Question: I am following a CSS3 tutorial to offer cardflip functionality.
When the user hovers or touches the image, I wish for the image to flip over and display a 2nd image.
So far, I have:
'''
/* entire container, keeps perspective */
.flip-container {
perspective: 1000;
}
/* flip the pane when hovered */
.flip-container:hover .flipper {
transform: rotateY(180deg);
-webkit-transform: rotateY(180deg);
-moz-transform: rotateY(180deg);
-o-transform: rotateY(180deg);
}
.flip-container, .front, .back {
width: 300px;
height: 300px;
}
/* flip speed goes here */
.flipper {
transition: 0.6s;
transform-style: preserve-3d;
position: relative;
}
/* hide back of pane during swap */
.front, .back {
backface-visibility: hidden;
-webkit-backface-visibility:hidden; /* Chrome and Safari */
-moz-backface-visibility:hidden; /* Firefox */
-ms-backface-visibility:hidden; /* Internet Explorer */
position: absolute;
top: 0;
left: 0;
}
/* front pane, placed above back */
.front {
z-index: 2;
}
/* back, initially hidden pane */
.back {
transform: rotateY(180deg);
-webkit-transform: rotateY(180deg);
-moz-transform: rotateY(180deg);
-o-transform: rotateY(180deg);
}
'''
<URL>
The problem is that the front image shows the image still despite me setting 'backface-visibility: hidden;', but reversed. Image 2 is nowhere to be seen!

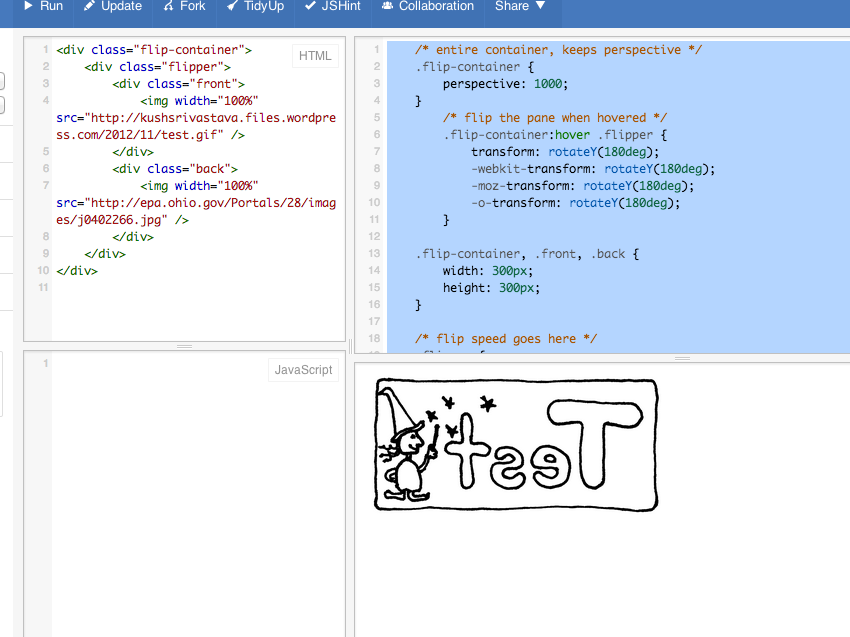
Answer: Add '-webkit-transform-style: preserve-3d;' besides 'transform-style: preserve-3d;'. It should work now.
And I guess you want to use '-webkit-perspective' too because you only used 'perspective'.
So, it's only a prefix issue. Propably you should add '-moz' and '-o' too if you want to support them.